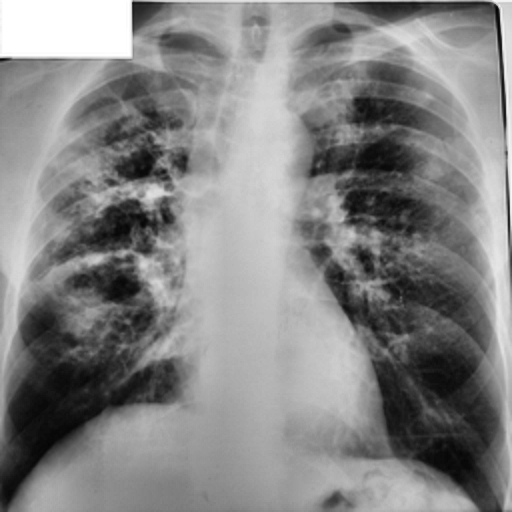
Finding: TUBERCULOSIS